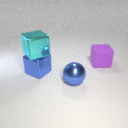
large blue metal sphere to the left of large purple rubber cube